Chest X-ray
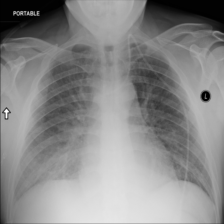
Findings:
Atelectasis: negative
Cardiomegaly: negative
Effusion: negative
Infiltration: positive
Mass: negative
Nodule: negative
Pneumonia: negative
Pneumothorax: negative
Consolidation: negative
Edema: positive
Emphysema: negative
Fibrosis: negative
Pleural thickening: negative
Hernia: negative